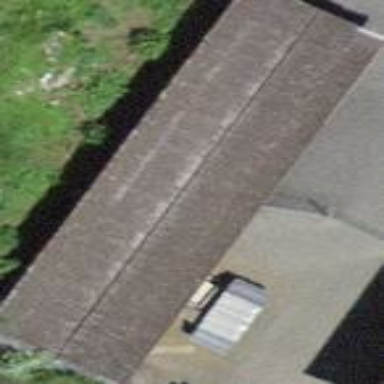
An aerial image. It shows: View of roof of building.